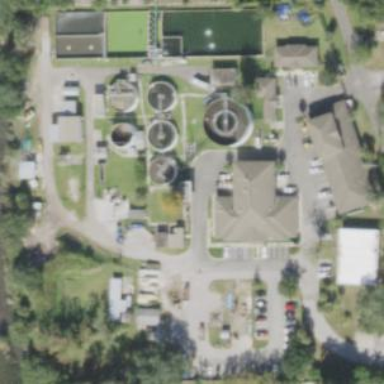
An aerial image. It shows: Wastewater plant.